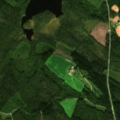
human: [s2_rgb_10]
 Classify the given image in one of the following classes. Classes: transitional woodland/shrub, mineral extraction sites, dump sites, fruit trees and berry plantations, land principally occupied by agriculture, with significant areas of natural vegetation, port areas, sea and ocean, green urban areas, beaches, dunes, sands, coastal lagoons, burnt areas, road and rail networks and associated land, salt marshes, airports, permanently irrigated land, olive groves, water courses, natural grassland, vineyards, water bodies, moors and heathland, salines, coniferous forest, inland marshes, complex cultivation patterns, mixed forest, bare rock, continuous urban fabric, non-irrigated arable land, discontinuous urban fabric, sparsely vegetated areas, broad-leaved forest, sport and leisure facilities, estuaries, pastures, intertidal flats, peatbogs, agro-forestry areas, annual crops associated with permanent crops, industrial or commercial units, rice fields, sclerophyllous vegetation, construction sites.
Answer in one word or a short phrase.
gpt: coniferous forest, mixed forest, transitional woodland/shrub